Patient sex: F
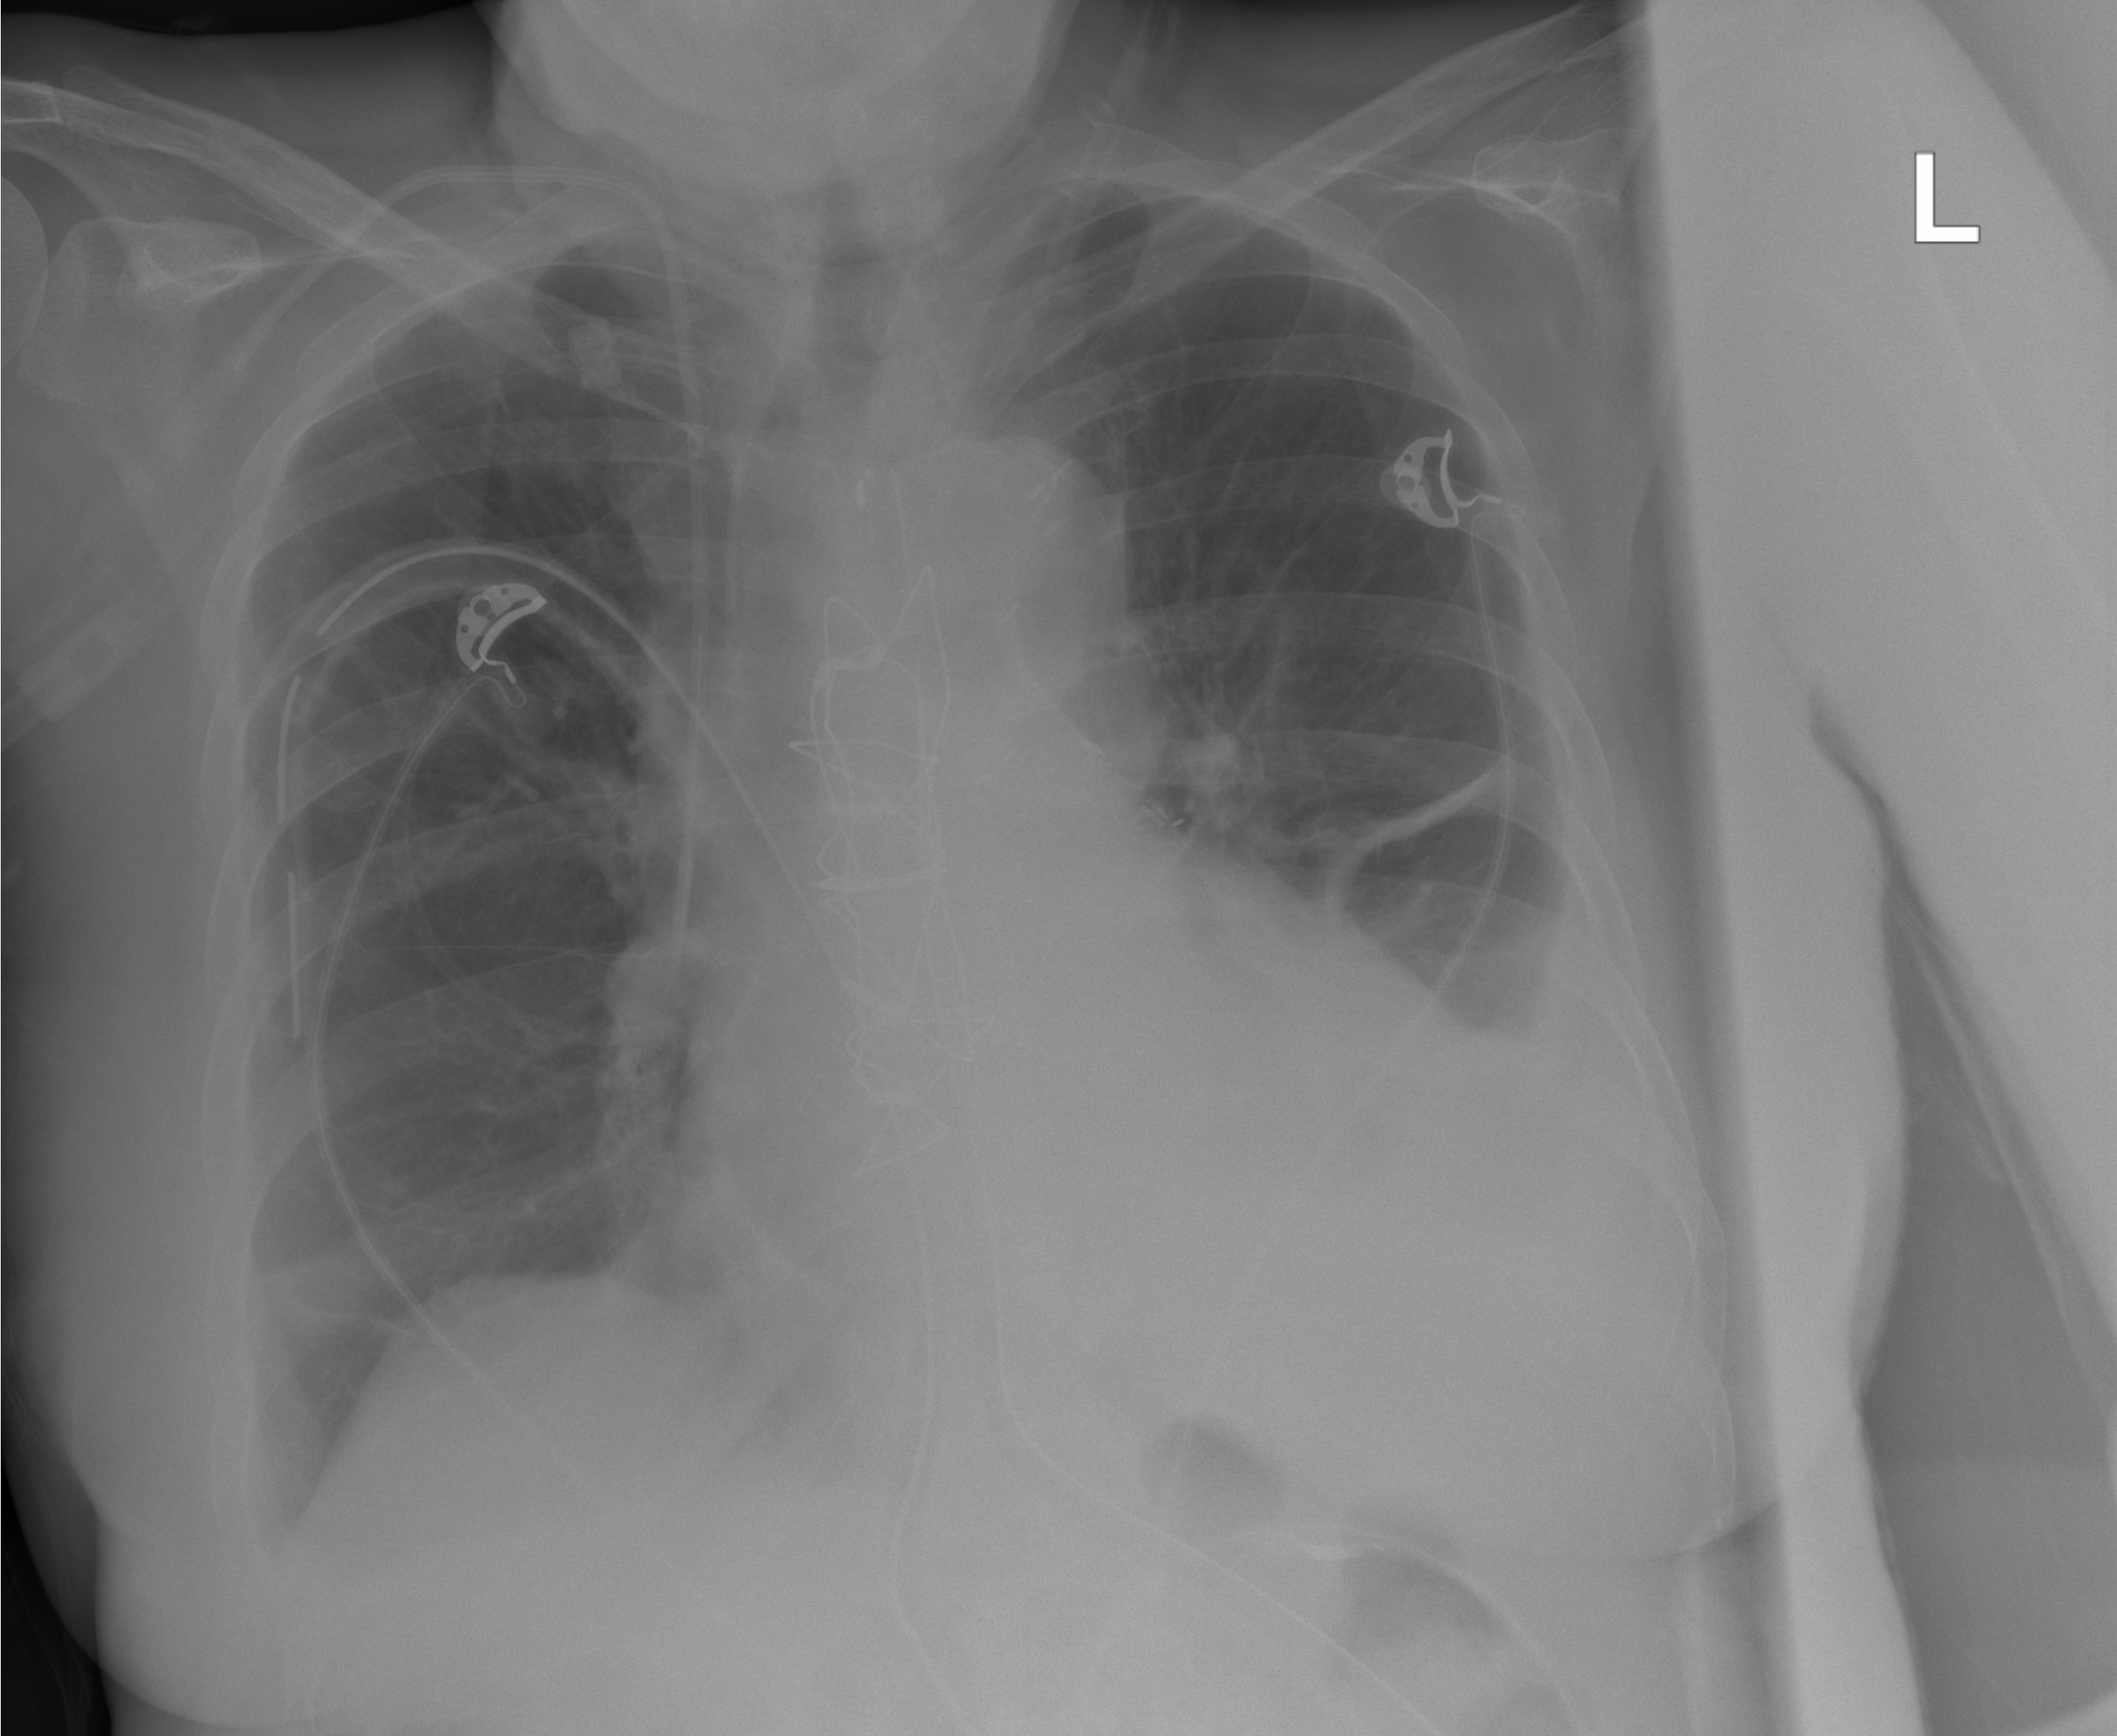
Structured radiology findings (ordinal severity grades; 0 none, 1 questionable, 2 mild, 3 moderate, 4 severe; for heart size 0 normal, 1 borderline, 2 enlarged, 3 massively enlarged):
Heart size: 2
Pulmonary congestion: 0
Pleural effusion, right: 0
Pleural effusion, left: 2
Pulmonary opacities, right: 0
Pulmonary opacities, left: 2
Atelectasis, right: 0
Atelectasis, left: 3